Question: I would to achieve that when you request something in my app (like a button pressed or whatever) I would like it to appear a small rectangle that says "loading.." and when the loading is completed it disappear with a "slide up effect". I've made a simple mockups for describing well what I'm trying to achieve. Do you have any hint for me? Thanks.

NOTE:
I've tried the Cirrostratus code:
'''
- (IBAction)displayLoadingScreen:(id)sender
{
NSLog(@"pressed");
UIView *loadingView = [[UIView alloc] init];
loadingView.frame = CGRectMake(0,-40,320,40);
[loadingView setBackgroundColor:[UIColor blueColor]];
[self.view addSubview:loadingView];
//animate in within some method called when loading starts
[UIView animateWithDuration:1.0
animations:^{
loadingView.frame = CGRectMake(0,0,320,40);
}
completion:^(BOOL finished) {
}];
for (int i = 0; i < 10000; i++) {
NSLog(@"%d", i);
}
//animate out within some method called when loading ends
[UIView animateWithDuration:1.0
animations:^{
loadingView.frame = CGRectMake(0,-40,320,40);
}
completion:^(BOOL finished){
}];
}
'''
Why the loading view slide in the for loop? If you try it, before it prints the for loop and after executes the two animations. Ideas?
'''
- (void)stopLoading {
[UIView animateWithDuration:1.0
animations:^{
loadingView.frame = CGRectMake(0,-40,320,40);
}
completion:^(BOOL finished){
}];
}
- (void)startLoading {
loadingView.frame = CGRectMake(0,-40,320,40);
[loadingView setBackgroundColor:[UIColor blueColor]];
[self.view addSubview:loadingView];
//animate in within some method called when loading starts
[UIView animateWithDuration:1.0
animations:^{
loadingView.frame = CGRectMake(0,0,320,40);
}
completion:^(BOOL finished) {
}];
sleep(5);
[self stopLoading];
}
- (IBAction)displayLoadingScreen:(id)sender
{
NSLog(@"button pressed");
[self startLoading];
}
'''
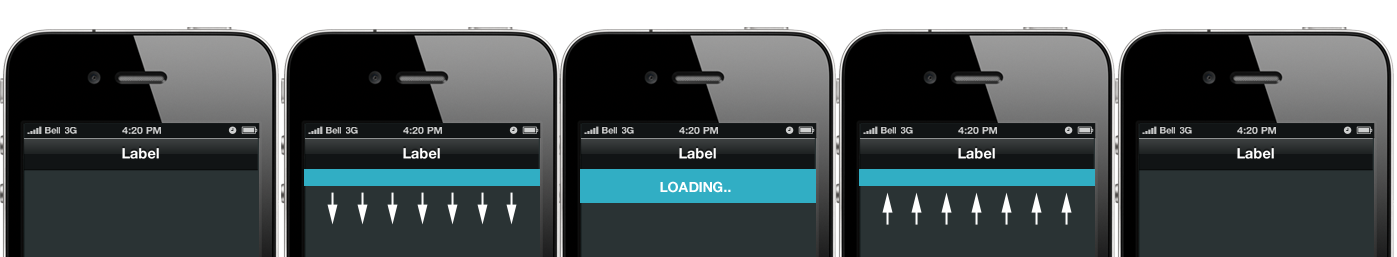
Answer: '''
loadingView.frame = CGRectMake(0,-40,320,40);
[loadingView setBackgroundColor:[UIColor blueColor]];
[self.view addSubview:loadingView];
//animate in within some method called when loading starts
[UIView animateWithDuration:1.0
animations:^{
loadingView.frame = CGRectMake(0,0,320,40);
}
completion:^(BOOL finished){
}];
//animate out within some method called when loading ends
[UIView animateWithDuration:1.0
animations:^{
loadingView.frame = CGRectMake(0,-40,320,40);
}
completion:^(BOOL finished){
}];
'''